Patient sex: F
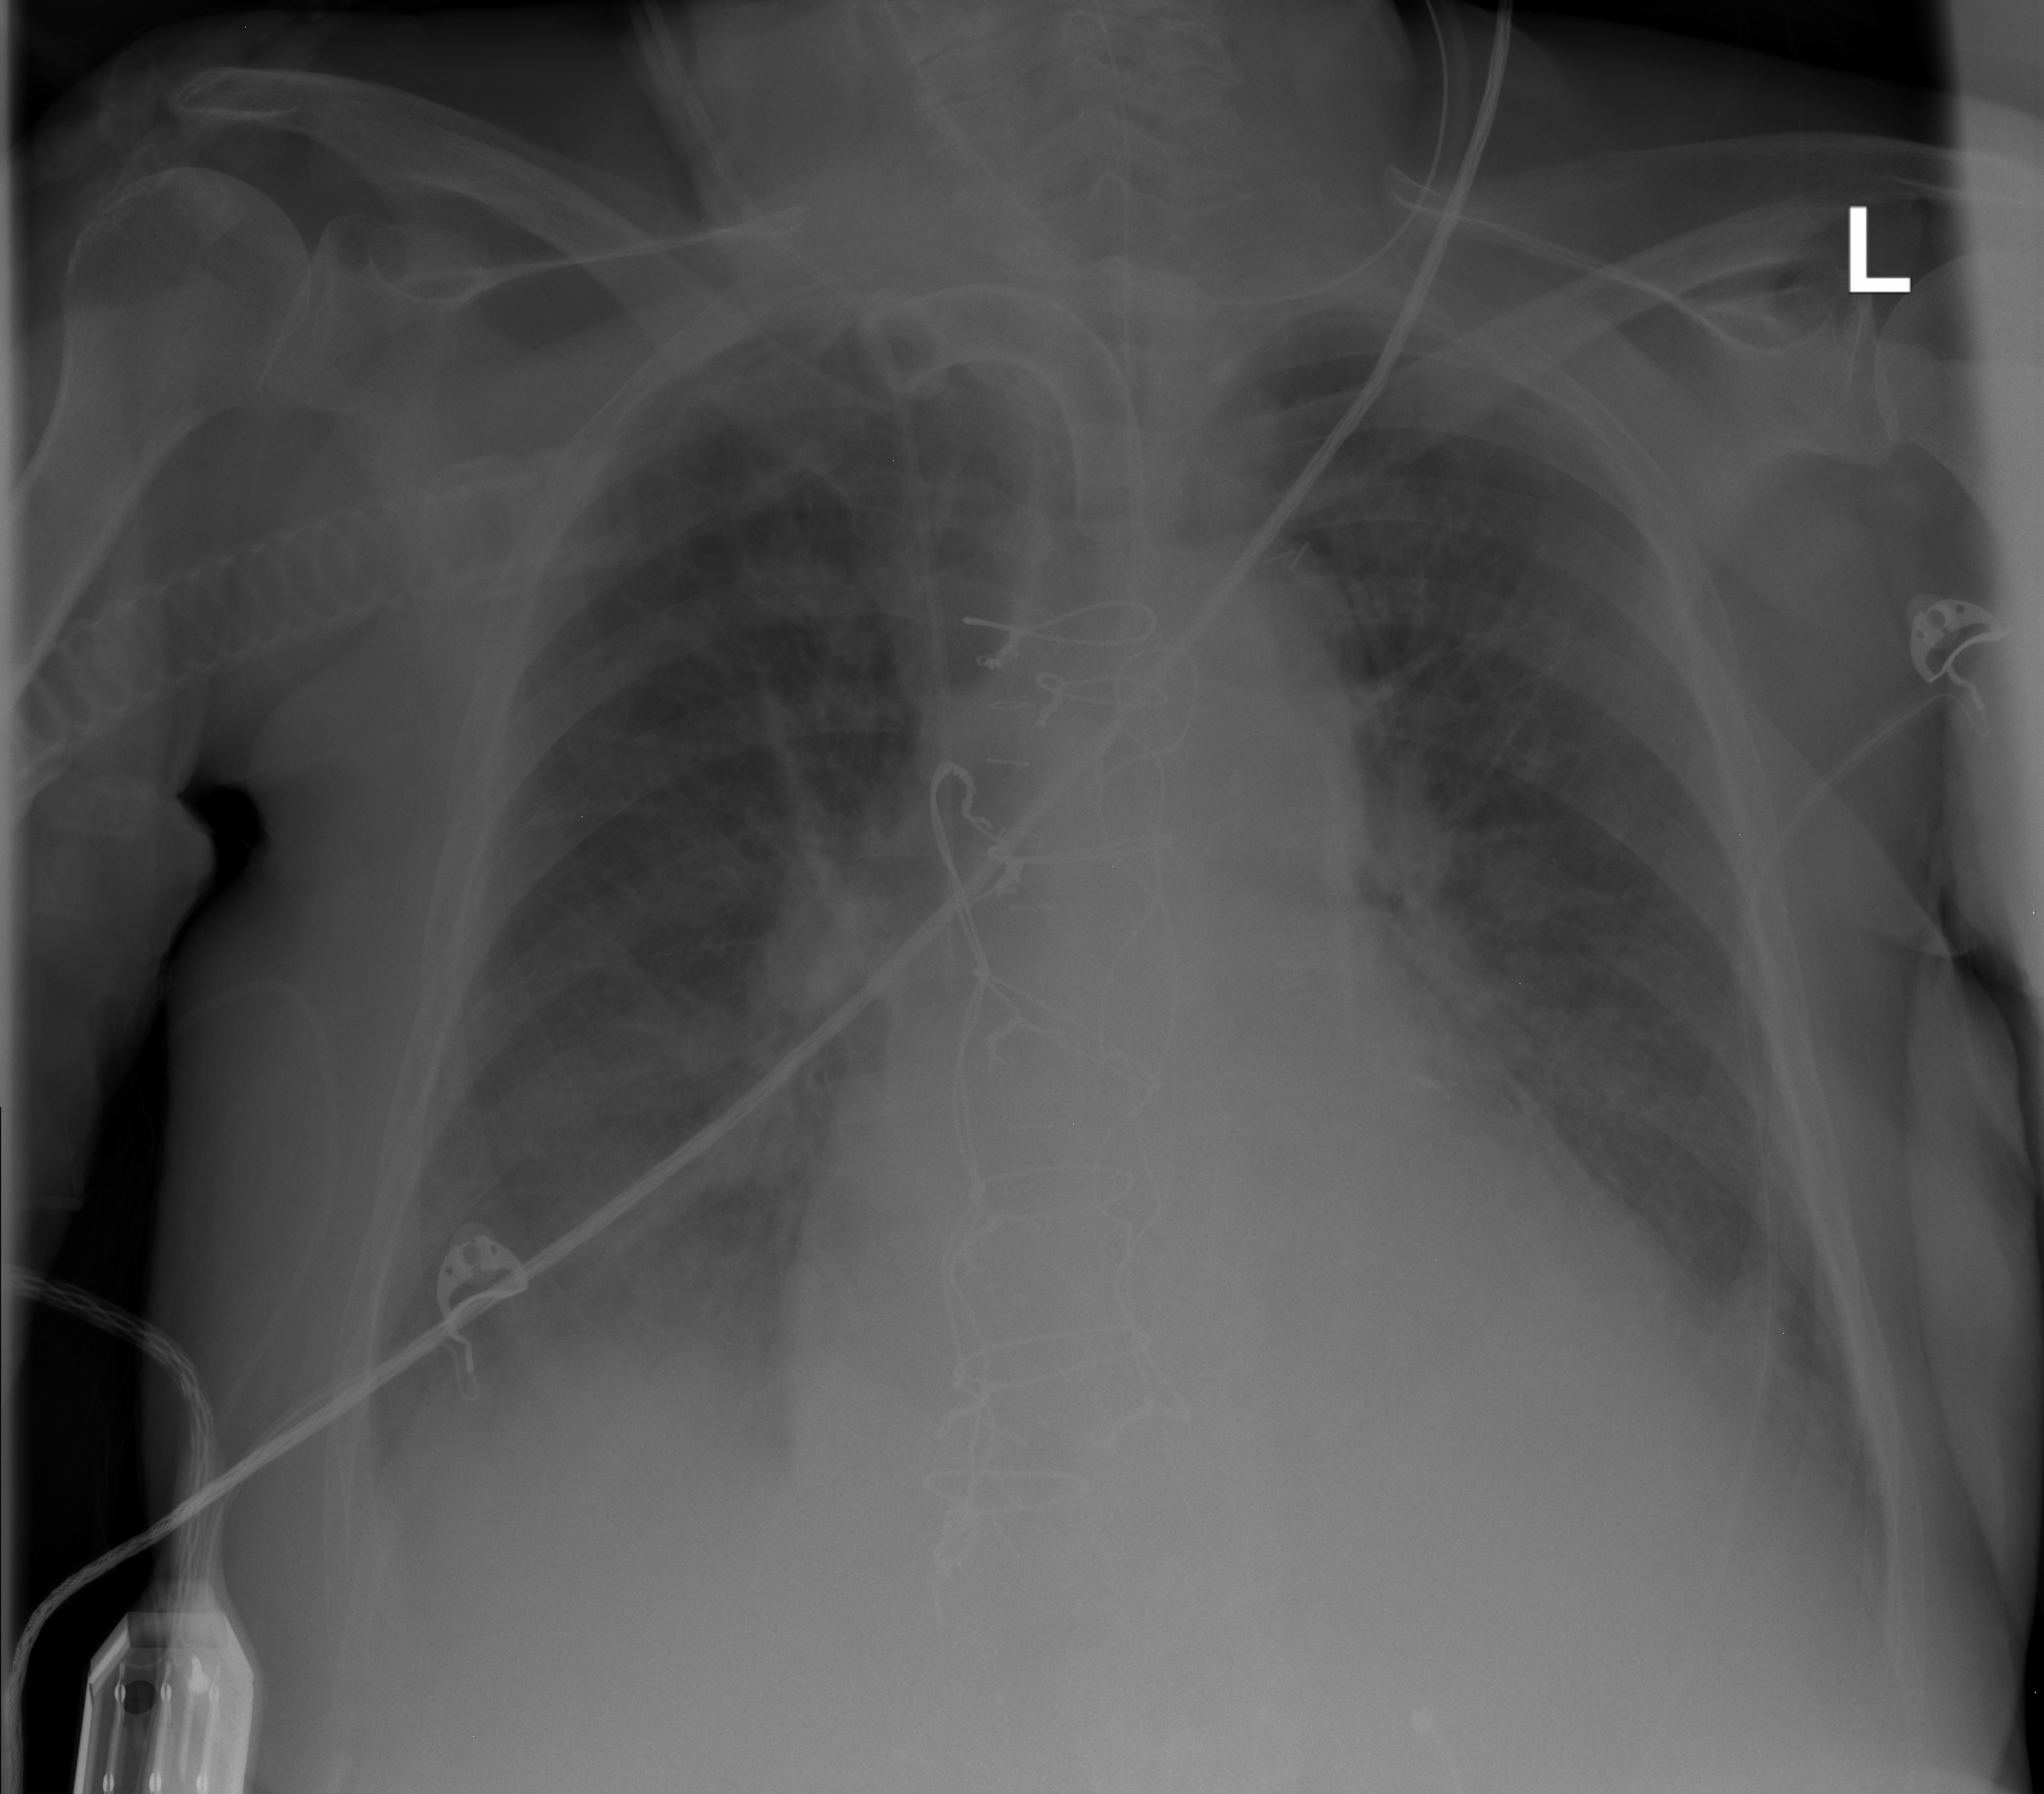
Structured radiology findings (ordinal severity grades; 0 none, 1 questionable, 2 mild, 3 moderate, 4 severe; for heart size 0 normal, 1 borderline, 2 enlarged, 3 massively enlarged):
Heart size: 2
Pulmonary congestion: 2
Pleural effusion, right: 3
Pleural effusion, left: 2
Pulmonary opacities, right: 2
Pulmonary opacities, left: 2
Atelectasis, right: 2
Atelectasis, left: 2